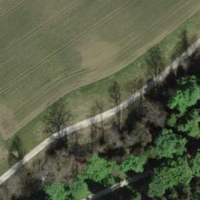
EUNIS habitat code: 41
Species observed at this site:
Dactylis glomerata
Tussilago farfara